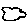
Label: cloud